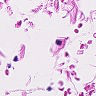
Metastatic tissue present: no